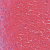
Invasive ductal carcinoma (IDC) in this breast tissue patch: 0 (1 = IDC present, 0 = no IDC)